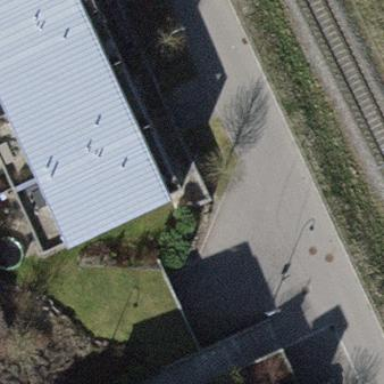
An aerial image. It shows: Terrace building.